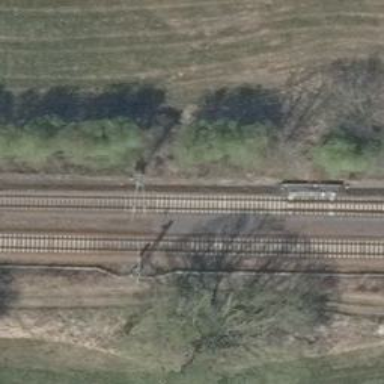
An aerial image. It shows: Railway switch.